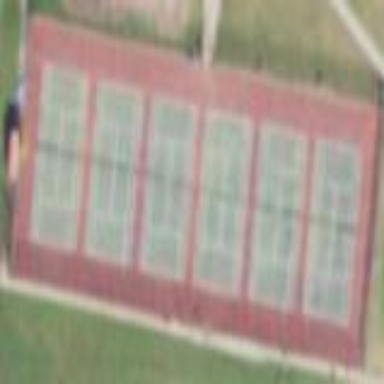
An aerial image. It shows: Tennis court on pitch.